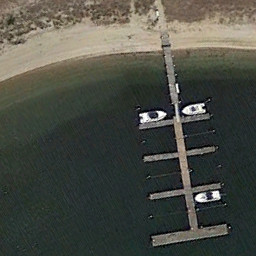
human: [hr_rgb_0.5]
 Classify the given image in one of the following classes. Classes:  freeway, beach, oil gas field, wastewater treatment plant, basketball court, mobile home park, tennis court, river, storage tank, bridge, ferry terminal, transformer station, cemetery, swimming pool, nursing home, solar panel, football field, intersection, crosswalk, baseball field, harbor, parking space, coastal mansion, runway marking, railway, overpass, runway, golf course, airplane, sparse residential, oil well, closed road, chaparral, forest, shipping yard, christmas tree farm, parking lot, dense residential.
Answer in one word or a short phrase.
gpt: ferry terminal